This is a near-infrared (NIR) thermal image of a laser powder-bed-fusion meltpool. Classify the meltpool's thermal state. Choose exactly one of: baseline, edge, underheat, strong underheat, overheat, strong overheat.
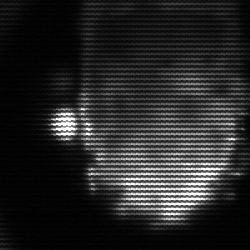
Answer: baseline